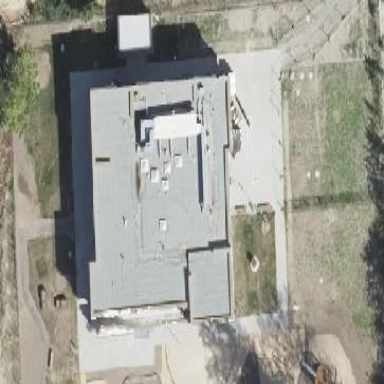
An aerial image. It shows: Kindergarten building.